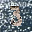
Label: 3